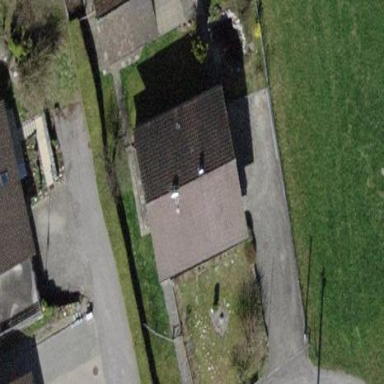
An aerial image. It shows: Simple and straightforward house.